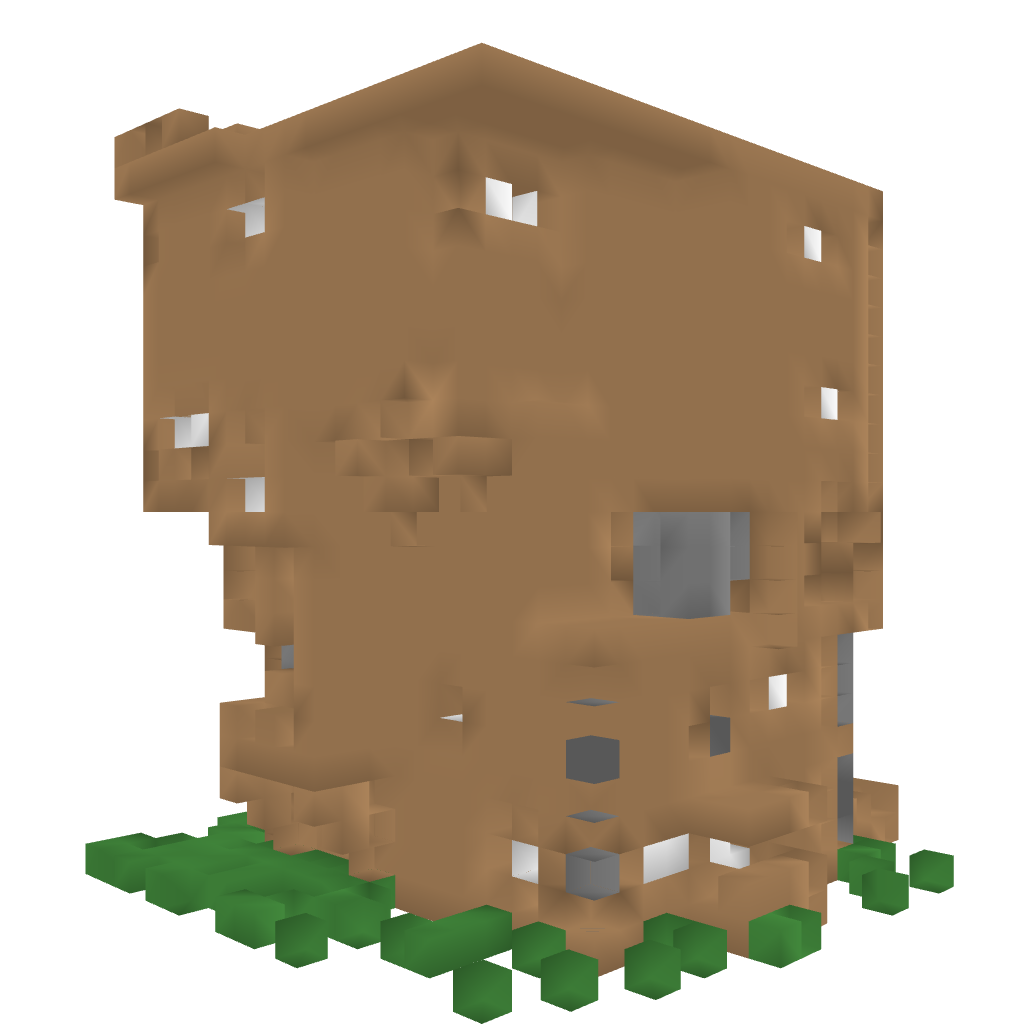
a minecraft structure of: AhmetEmin Caste - Villa bad low quality